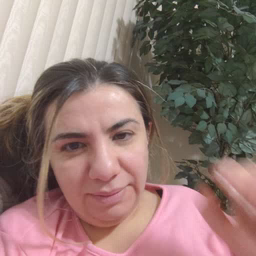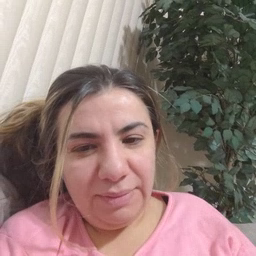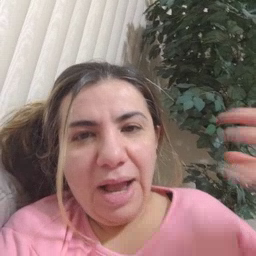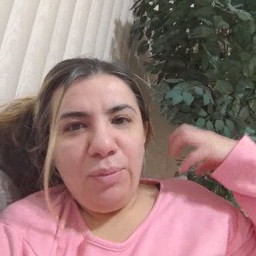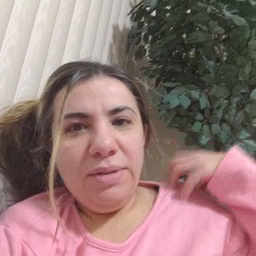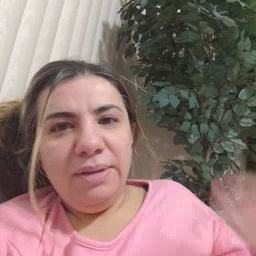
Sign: outside